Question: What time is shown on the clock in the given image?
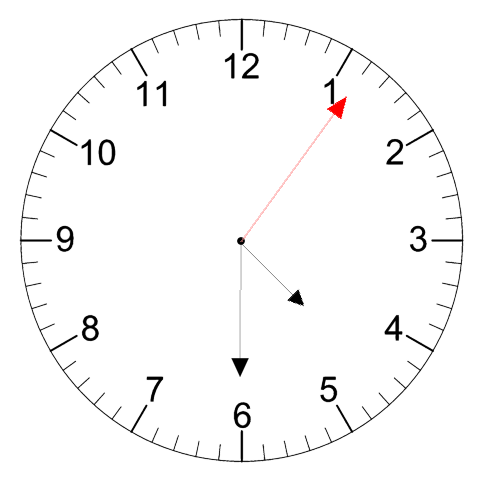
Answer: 04:30:06